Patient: sex F, age 35
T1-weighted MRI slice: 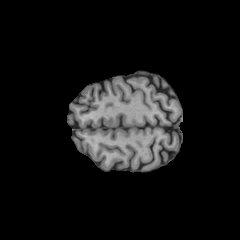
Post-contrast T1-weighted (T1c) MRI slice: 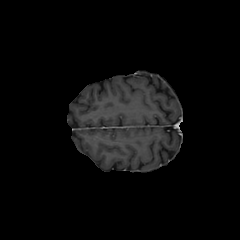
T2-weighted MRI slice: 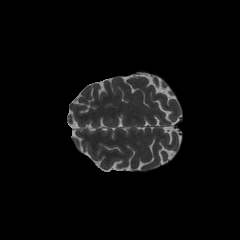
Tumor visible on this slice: no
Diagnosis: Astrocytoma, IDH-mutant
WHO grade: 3